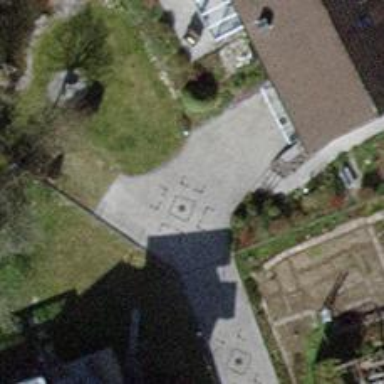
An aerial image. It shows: Driveway made of paving stones.